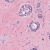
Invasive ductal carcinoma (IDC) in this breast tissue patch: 1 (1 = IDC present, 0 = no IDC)